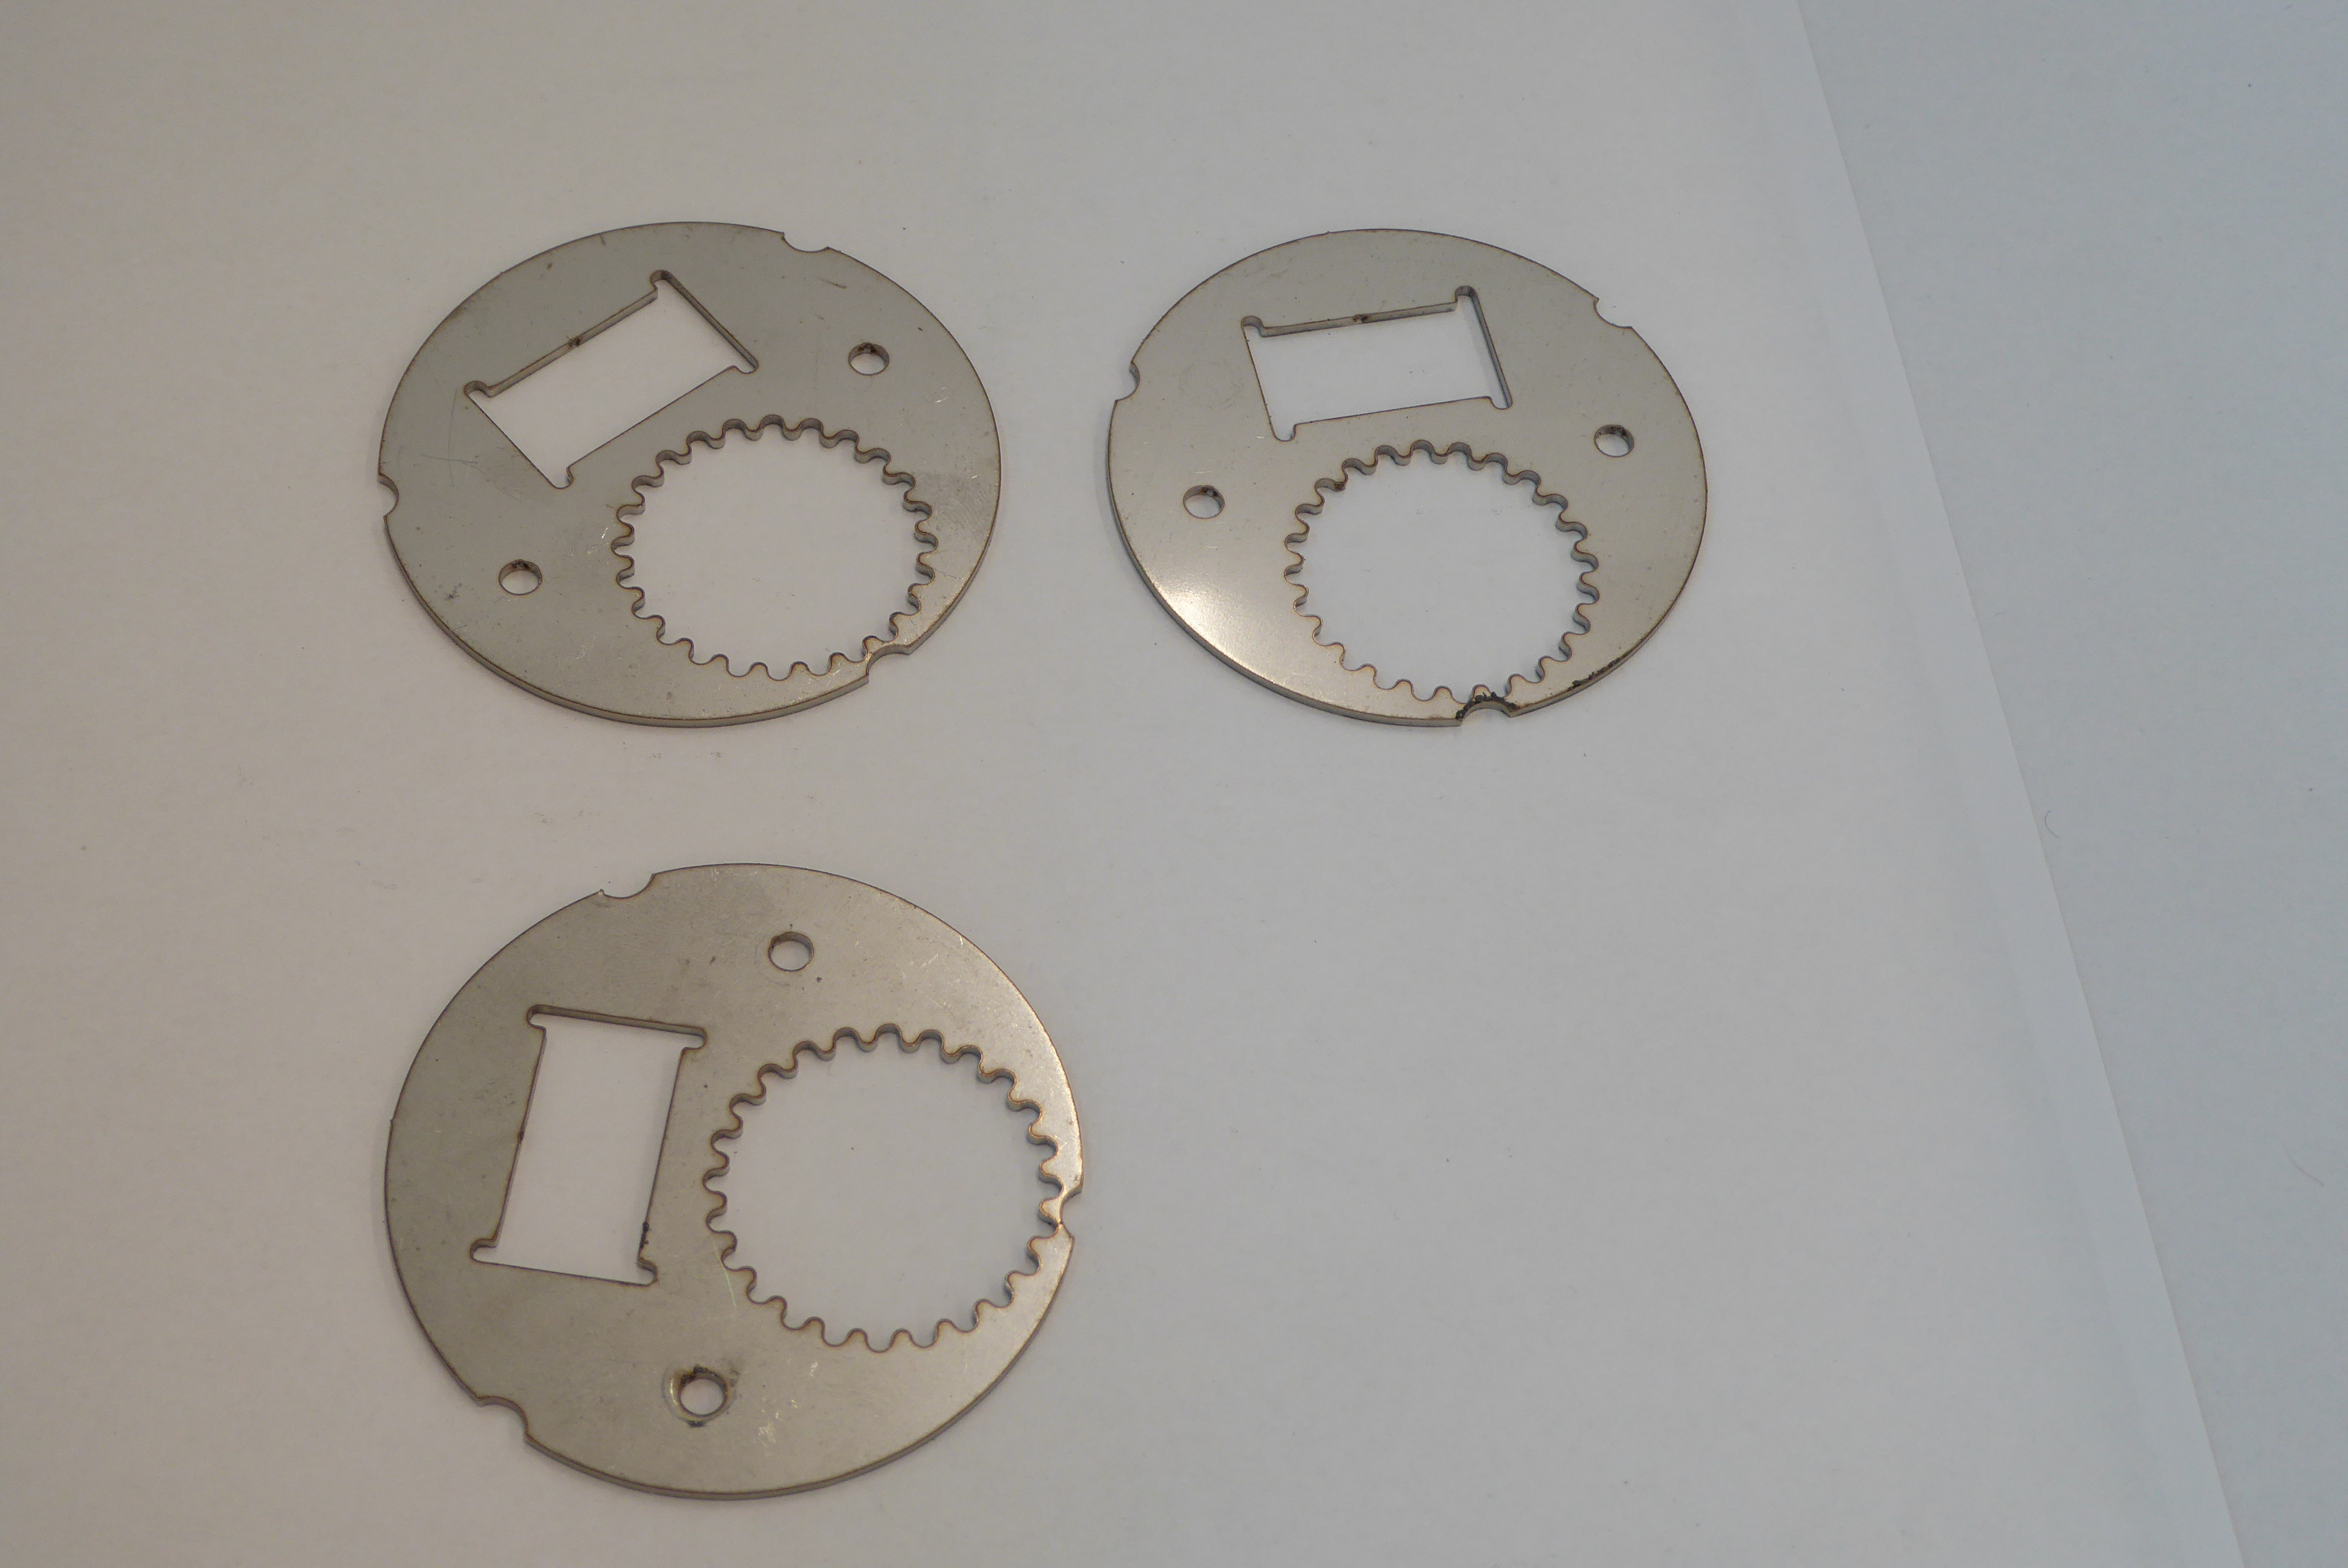
Label: Bottle Opener - Inlay